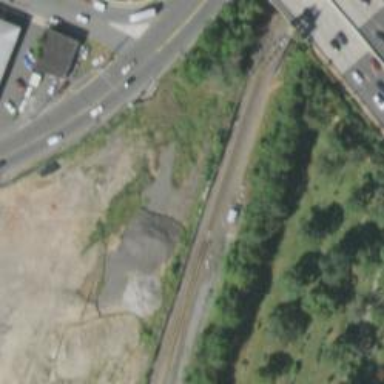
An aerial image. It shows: Railway spur junction.